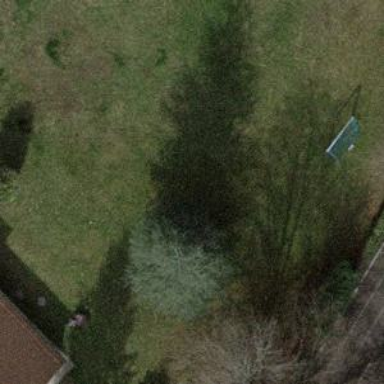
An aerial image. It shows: Evergreen tree with needle-leaved leaves.